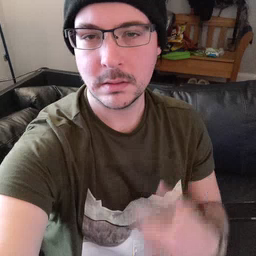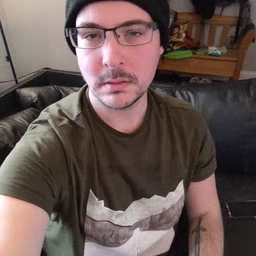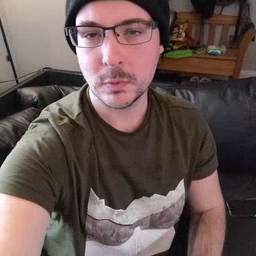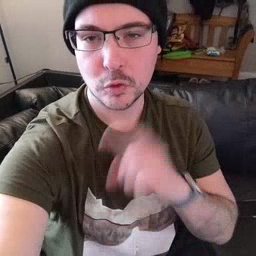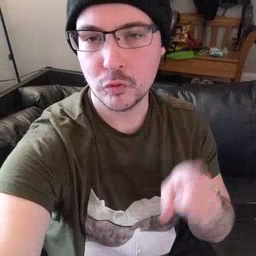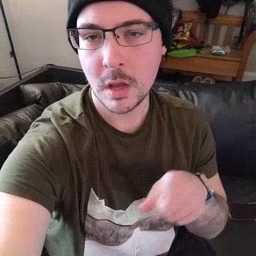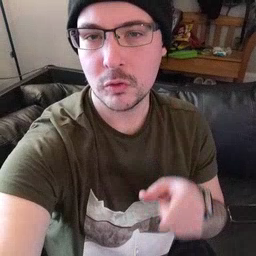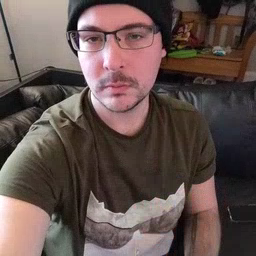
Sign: dryer